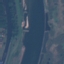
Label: River